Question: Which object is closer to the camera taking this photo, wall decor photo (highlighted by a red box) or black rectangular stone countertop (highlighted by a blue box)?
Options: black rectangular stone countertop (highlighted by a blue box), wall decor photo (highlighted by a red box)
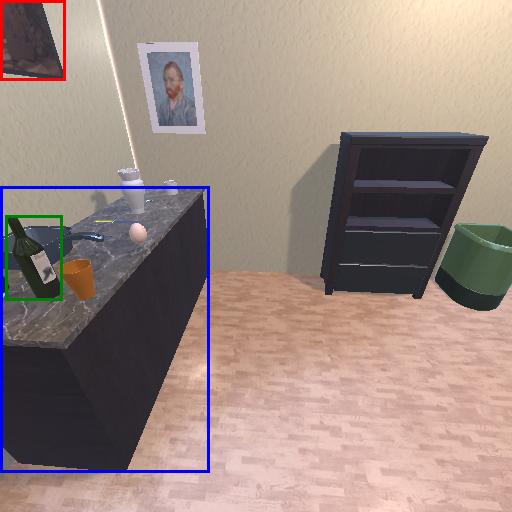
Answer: black rectangular stone countertop (highlighted by a blue box)